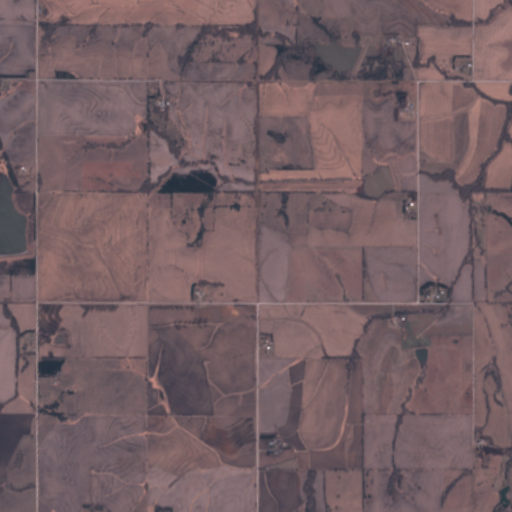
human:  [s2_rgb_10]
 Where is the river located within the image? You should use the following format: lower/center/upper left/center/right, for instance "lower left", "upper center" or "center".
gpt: The river is located in the lower of the image.
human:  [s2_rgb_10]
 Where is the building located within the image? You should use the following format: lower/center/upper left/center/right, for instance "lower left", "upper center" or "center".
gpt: There is no building in the image.